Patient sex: F
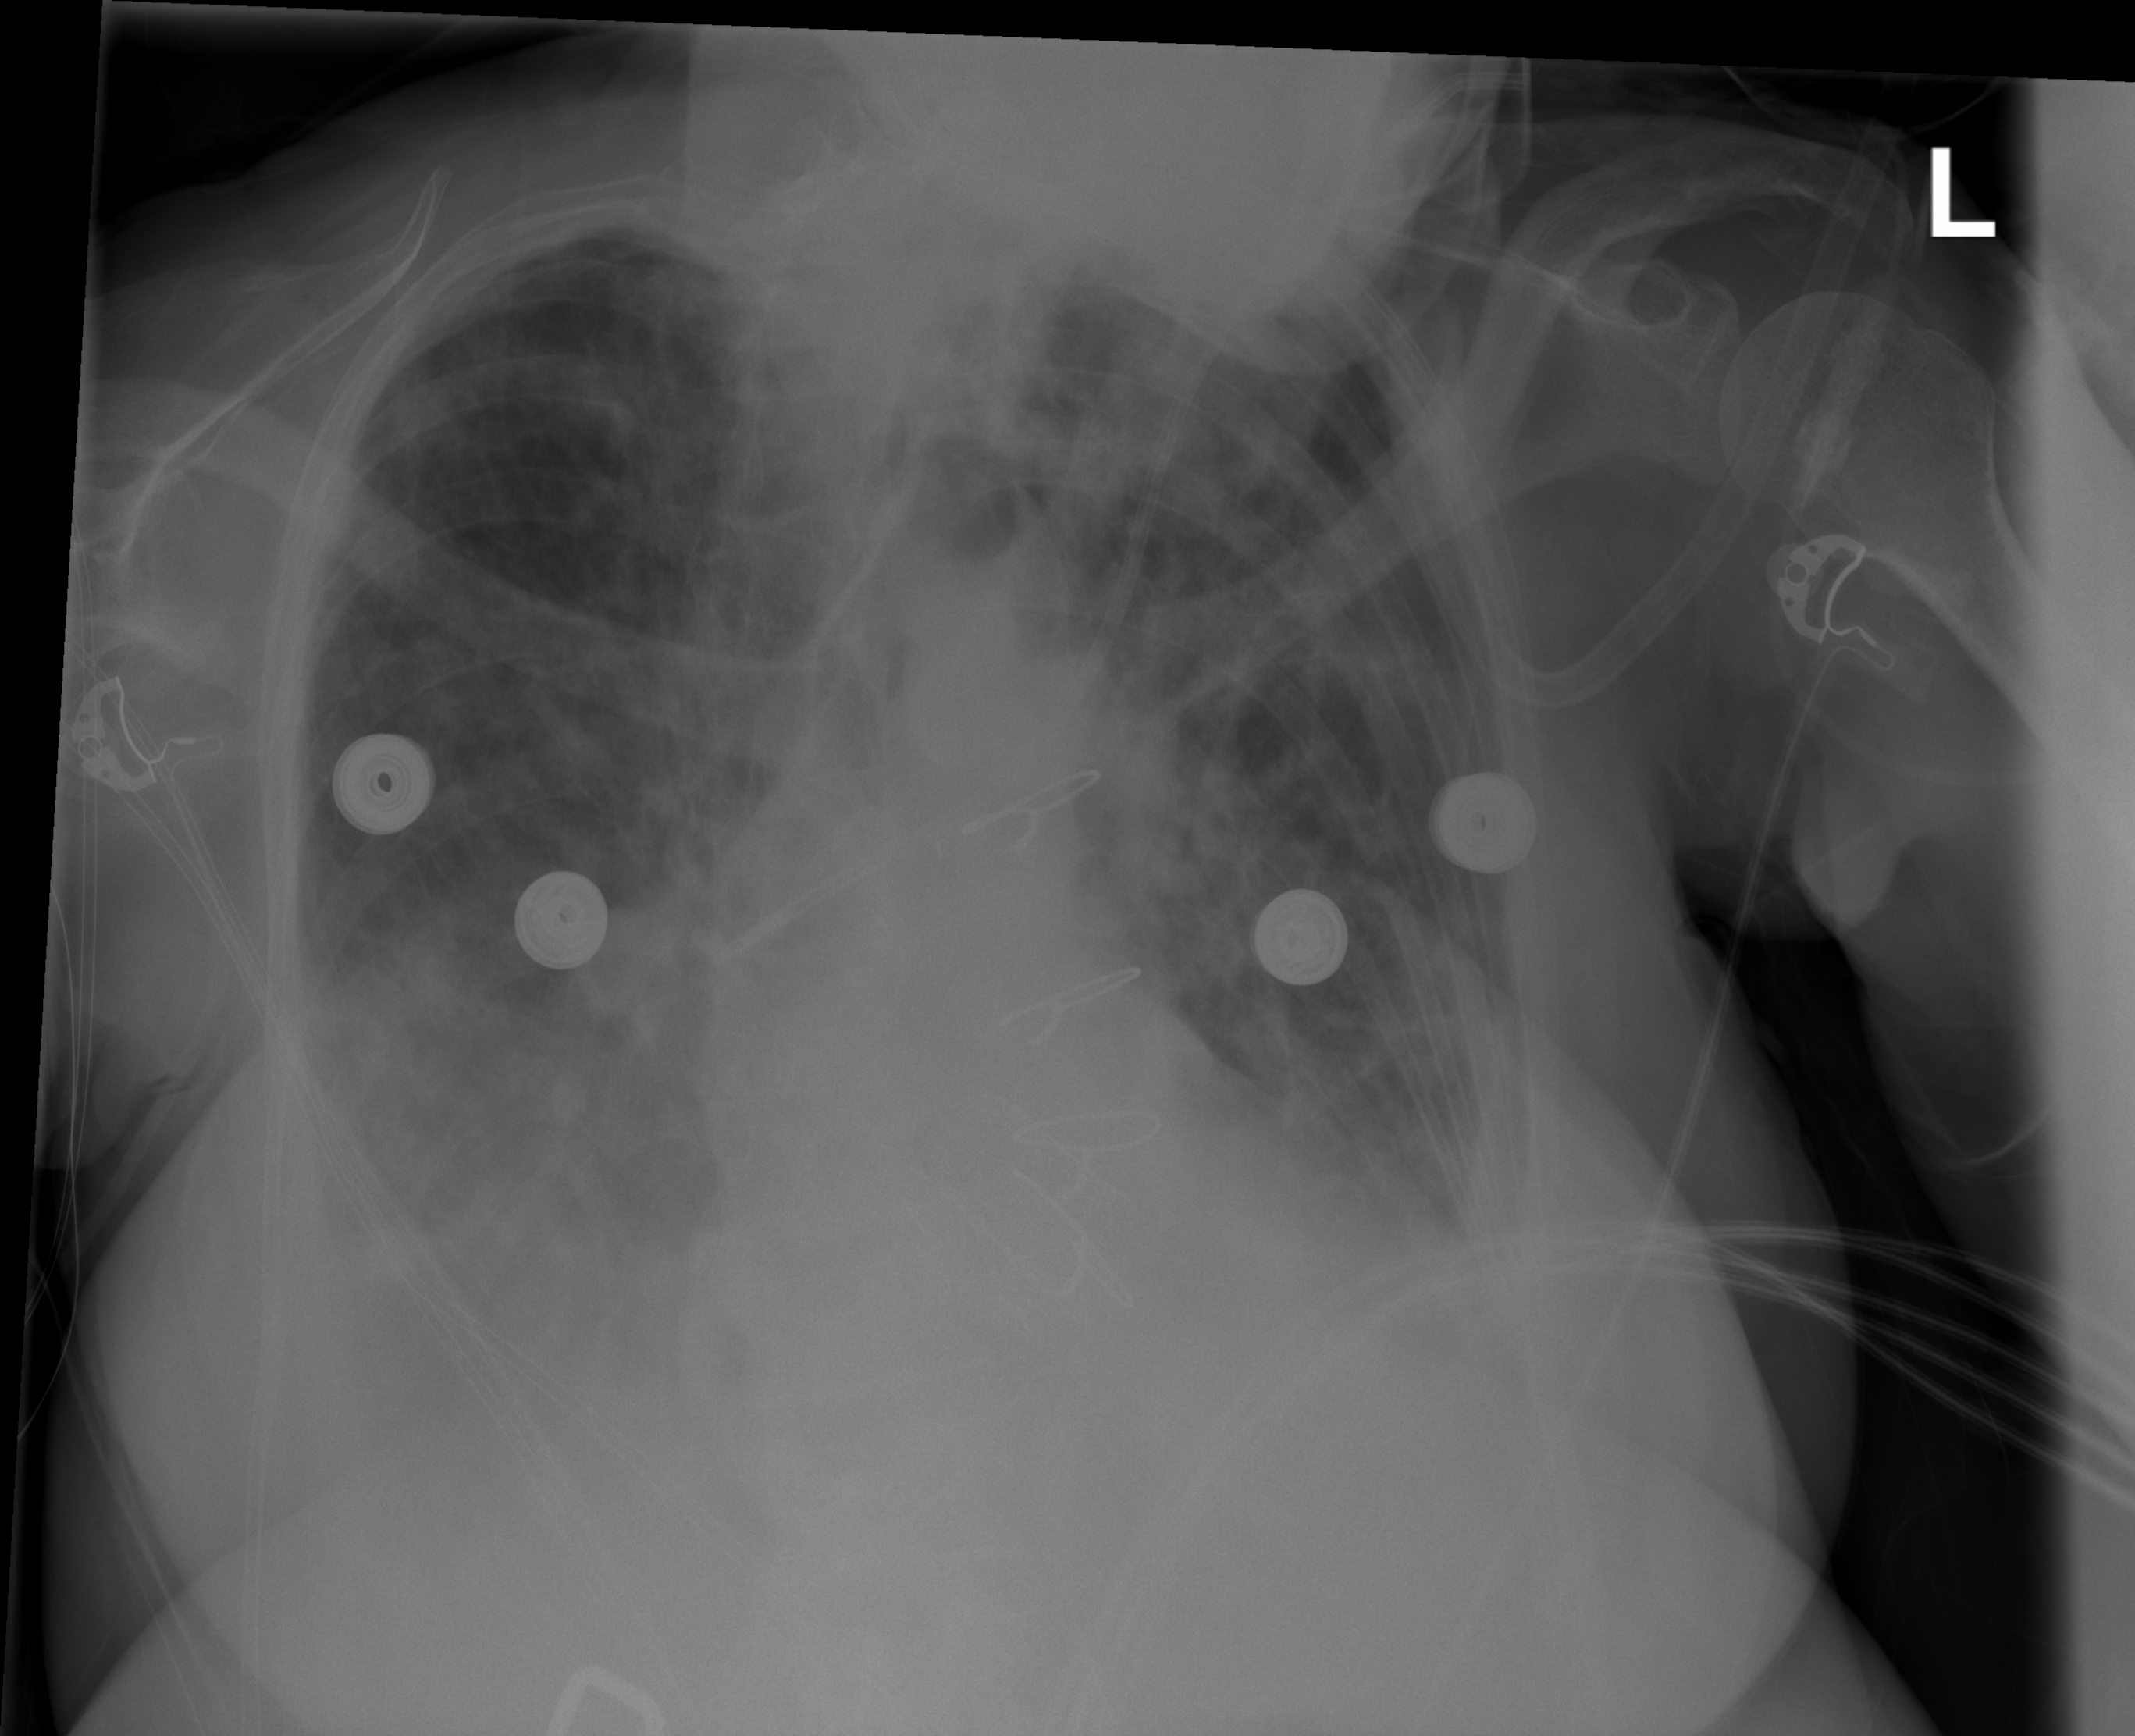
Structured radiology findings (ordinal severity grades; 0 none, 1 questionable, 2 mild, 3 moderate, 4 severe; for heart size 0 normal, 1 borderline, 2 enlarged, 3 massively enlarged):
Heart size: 0
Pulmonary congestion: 2
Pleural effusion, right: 3
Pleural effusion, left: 2
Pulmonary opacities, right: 3
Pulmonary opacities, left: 3
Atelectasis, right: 3
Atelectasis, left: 2